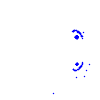
Particle: pion